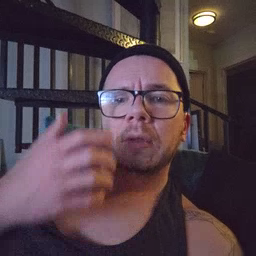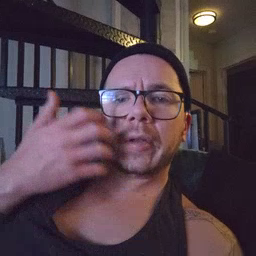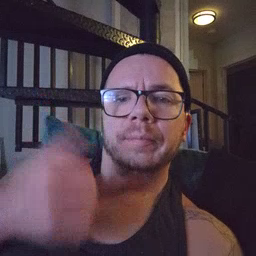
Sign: tiger